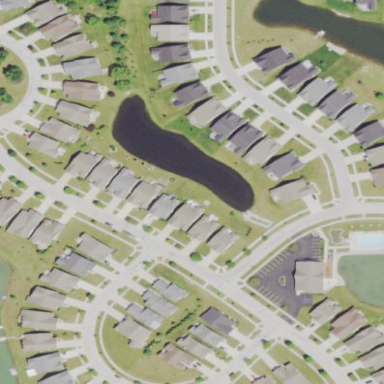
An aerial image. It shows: Condominium in residential area.